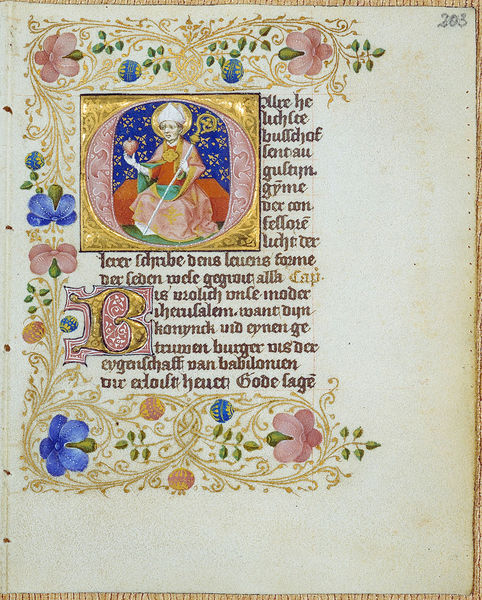
Titel: Lochner-Gebetsbuch
Künstler: Stefan Lochner
Institution: Darmstadt, Universitäts- und Landesbibliothek
Schlagwörter: blau, blätter, himmel, mann, umhang, grün, blumen, bunt, blüten, rot, malerei, ornament, alt, mensch, bild, gold, gotik, rosa, ranken, apfel, farbig, schrift, stab, bischof, papst, floral, buch, sterne, seite, text, initiale, buchseite, knospen, mittelalter, mitra, herz, miniatur, latein, bischofsstab, buchmalerei, fibel, manuskript, b, o, 203, babilonien, apfeil